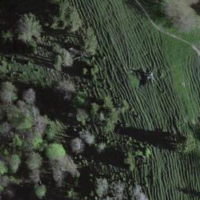
EUNIS habitat code: 24
Species observed at this site:
Phylloscopus collybita
Corvus corone
Motacilla cinerea
Cyanistes caeruleus
Fringilla montifringilla
Troglodytes troglodytes
Anthus spinoletta
Milvus milvus
Dendrocopos major
Sitta europaea
Garrulus glandarius
Fringilla coelebs
Falco tinnunculus
Motacilla alba
Spinus spinus